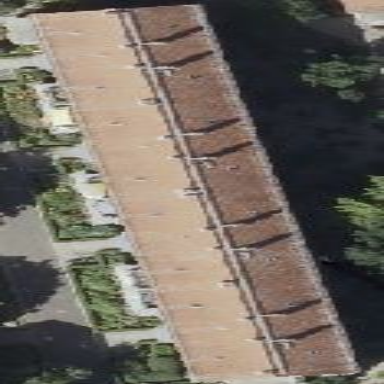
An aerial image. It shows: Hipped roof on apartment building.